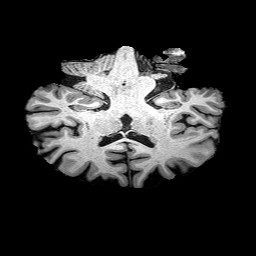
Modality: T1w
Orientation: sagittal
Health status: healthy